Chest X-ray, AP view. Patient: 86 years old, sex M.
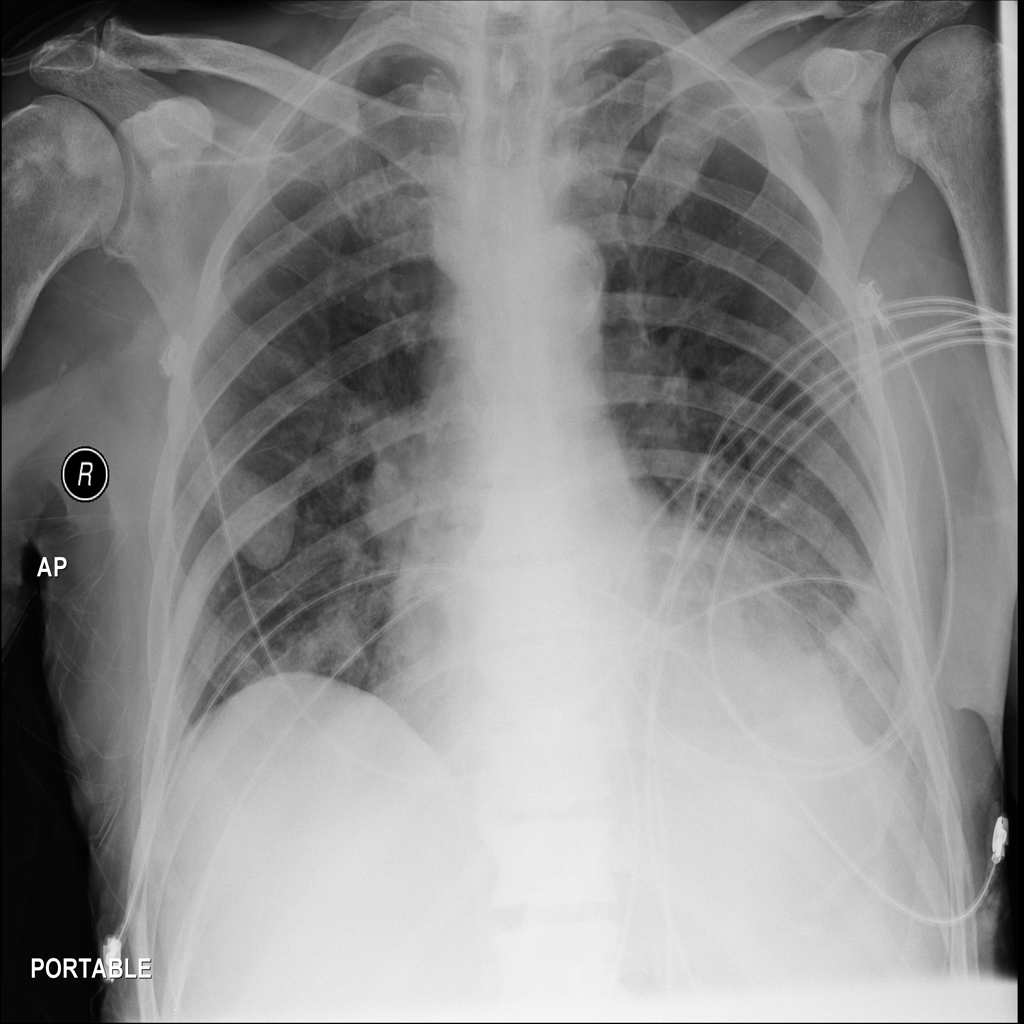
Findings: Effusion, Infiltration